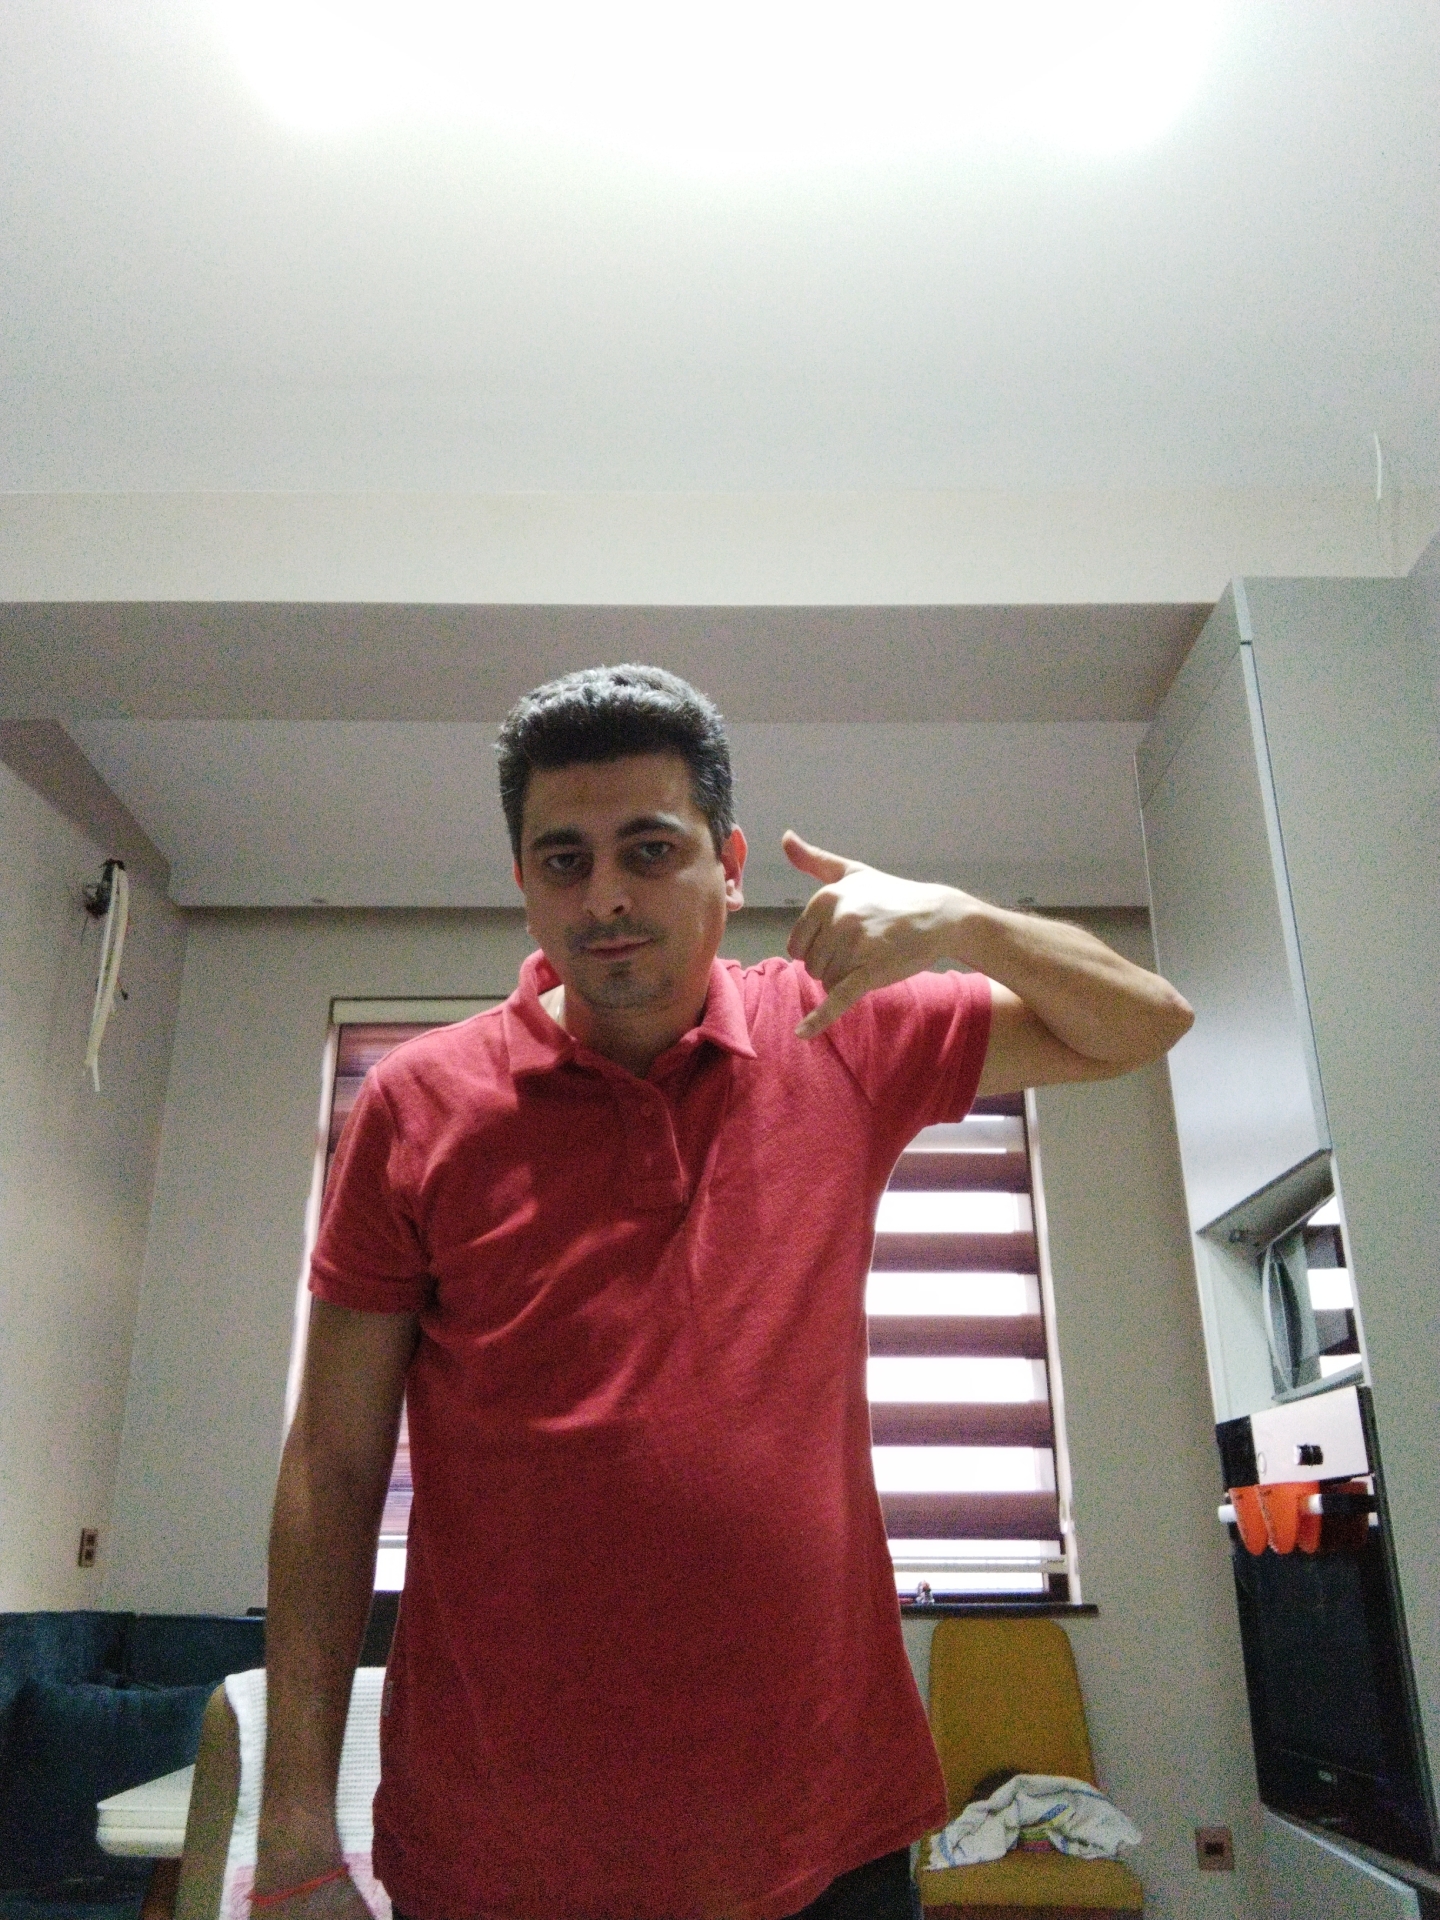
Label: noise